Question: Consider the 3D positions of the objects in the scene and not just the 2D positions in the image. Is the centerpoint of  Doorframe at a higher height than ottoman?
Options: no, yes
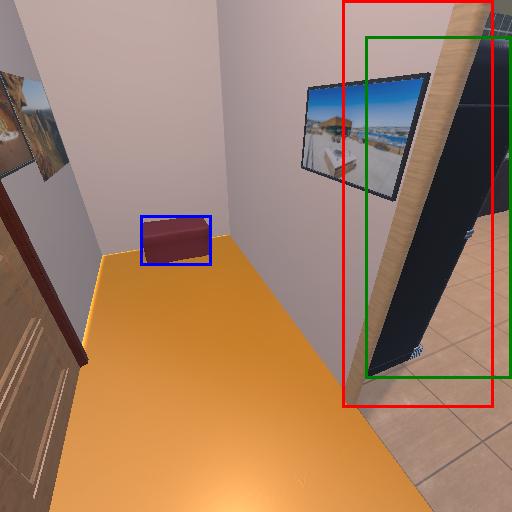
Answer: no